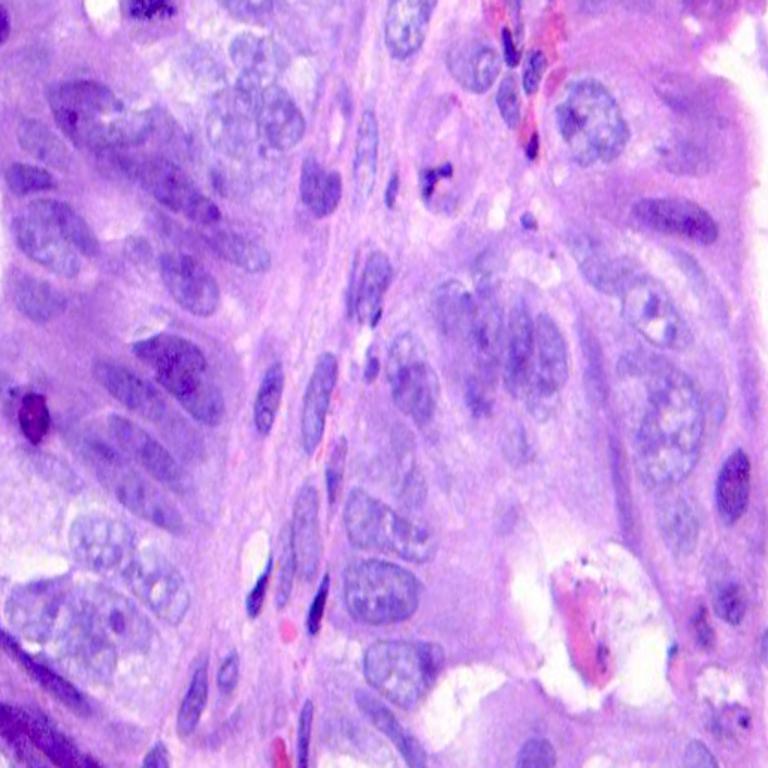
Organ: colon
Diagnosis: adenocarcinomas